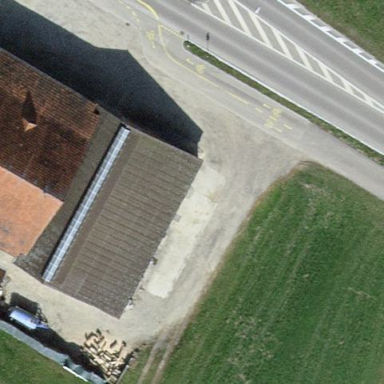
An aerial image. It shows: Stable building.